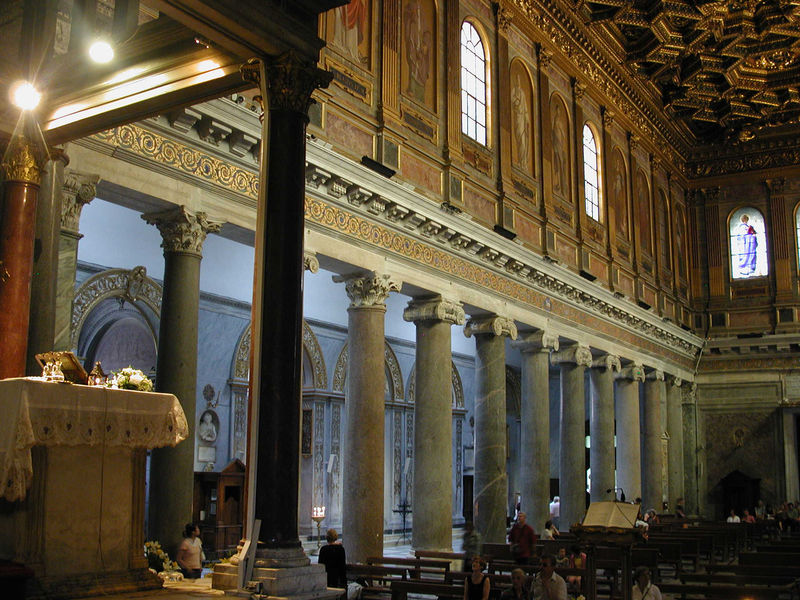
Titel: Santa Maria in Trastevere, Rom
Standort: Rom, S. Maria in Trastevere (EU - I - Latium)
Schlagwörter: dunkel, mann, menschen, blumen, fenster, frau, lampe, lampen, licht, marmor, säule, säulen, tisch, leute, stein, innenraum, tischtuch, kirche, gold, decke, innen, schön, statue, notenständer, bank, beleuchtung, scheinwerfer, ornamente, wandmalerei, kerzen, halle, buch, groß, kranz, altar, bänke, kapitell, jesus, fresken, romanik, kassettendecke, dorisch, golden, verzierungen, basilika, kriche, spolien, romanische kirche, lamoen, ambo, spoiler